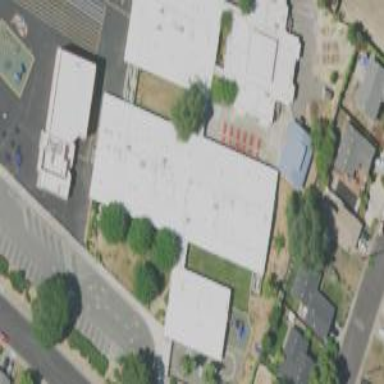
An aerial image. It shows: School building.